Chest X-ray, AP view. Patient: 46 years old, sex M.
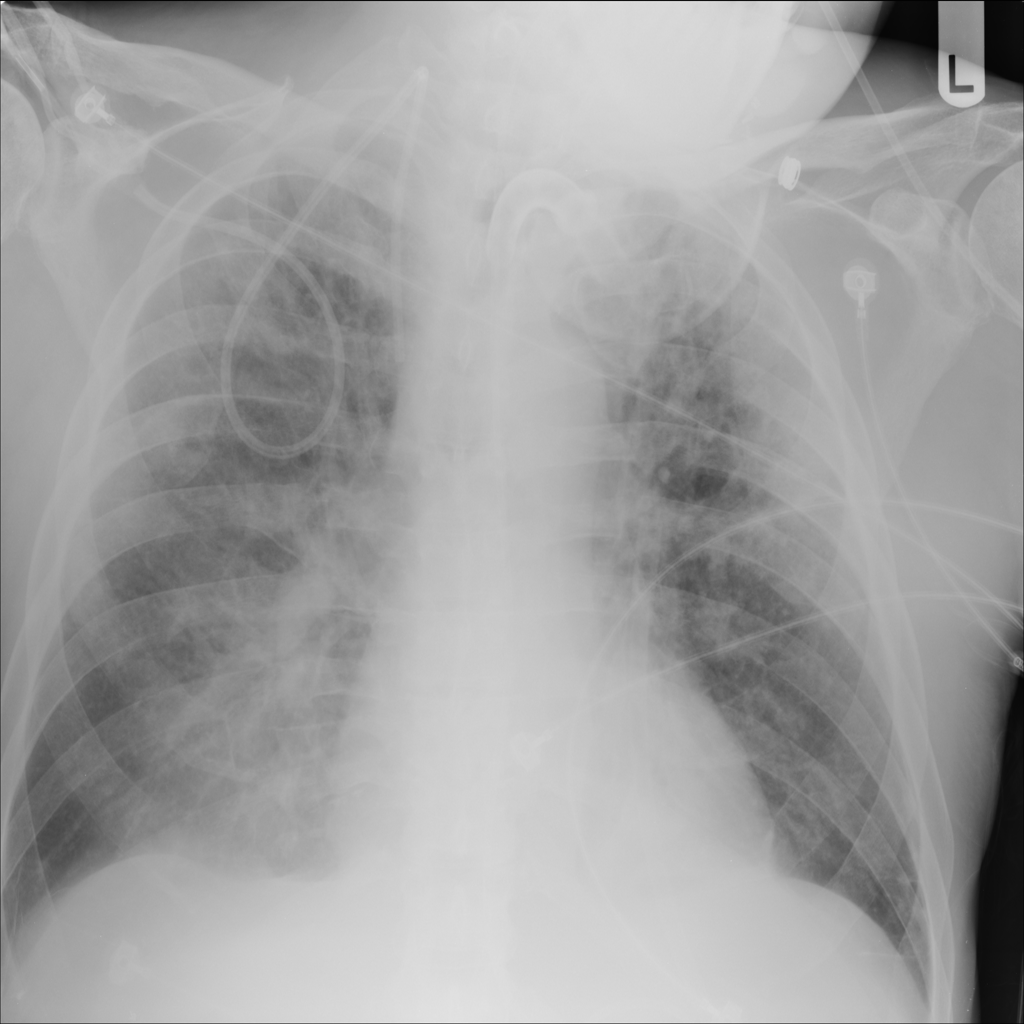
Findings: No Finding